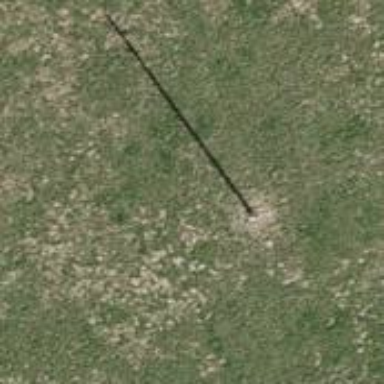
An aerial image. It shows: Power pole.